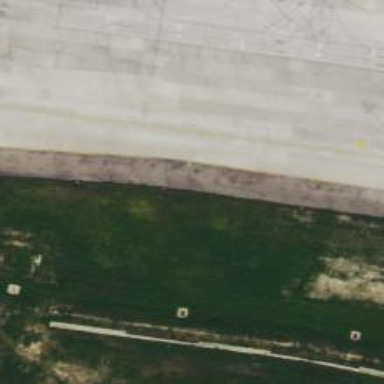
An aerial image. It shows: Image of taxiway at airport.